The trace is the raw vibration amplitude of a rotating bearing as a function of time. Determine the bearing's health state. Answer with exactly one of: normal, inner_race, outer_race, ball.
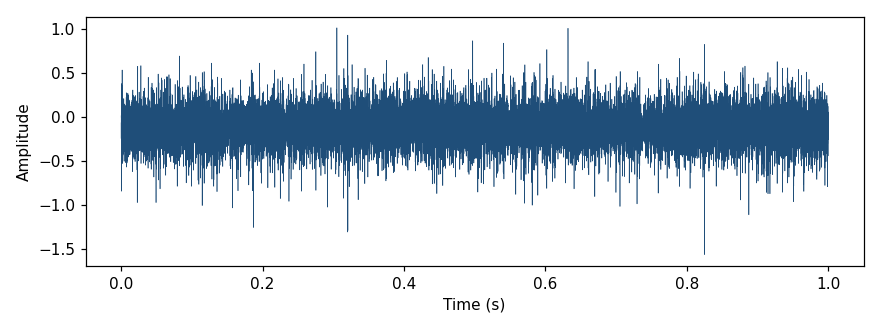
Answer: inner_race